Question: Suppose I have a core data model like this one:

This are the NSManagedObject:
'''
class Day: NSManagedObject {
@NSManaged var date: String
@NSManaged var daynews: NSSet
}
class News: NSManagedObject {
@NSManaged var content: String
@NSManaged var type: String
@NSManaged var day: Day
}
'''
So I have a one to many relationship between Day and News: a day is related with some news. Each news has a type:
1. morning
2. evening
I want to be able to fetch all days with news of a specific type, and on these day filter the daynews field so that it contains only the news of this specific type.
For example:
'''
Day1 has News1{type:"morning", content:"..."} and News2{type:"evening", content:"..."}.
Day2 has News3{type:"morning", content:"..."} and News4{type:"morning", content:"..."}.
Day3 has News5{type:"morning", content:"..."} and News6{type:"evening", content:"..."}.
'''
In this case if a try to filter with type="evening", I want to get Day1 and Day3, and in the field daynews have only News2 for Day1 and News6 for Day3
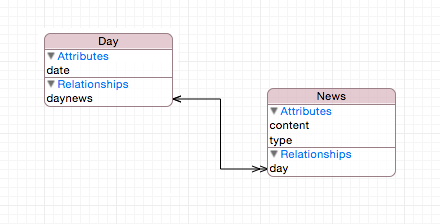
Answer: When fetching days, use this predicate in your fetch request:
'''
let filter = NSPredicate(format: "ANY daynews.type = %@", "morning")
request.predicate = filter
'''
When displaying the news for the day, use
'''
day.daynews.filteredSetUsingPredicate(filter)
'''
You could put a convenience method for this into you managed object subclass.